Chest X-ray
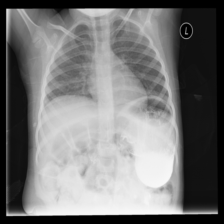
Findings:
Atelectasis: negative
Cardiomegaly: negative
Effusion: negative
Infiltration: negative
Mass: negative
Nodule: negative
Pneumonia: negative
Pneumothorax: negative
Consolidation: negative
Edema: negative
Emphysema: negative
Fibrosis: negative
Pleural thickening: negative
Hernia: negative